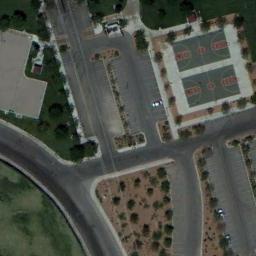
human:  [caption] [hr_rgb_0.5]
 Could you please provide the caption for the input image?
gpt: There are two basketball courts on the open place next to a road .

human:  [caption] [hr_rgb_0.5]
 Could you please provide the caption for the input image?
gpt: The basketball court is surrounded by trees .

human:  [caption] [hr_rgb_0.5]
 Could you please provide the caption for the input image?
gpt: Two basketball courts surrounded by some trees and a parking lot beside .

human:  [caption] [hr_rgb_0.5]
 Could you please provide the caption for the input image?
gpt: There are roads adjacent to the basketball courts,With a few amount of vegetation nearby .

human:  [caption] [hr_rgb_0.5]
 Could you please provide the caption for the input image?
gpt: The basketball court is surrounded by trees .